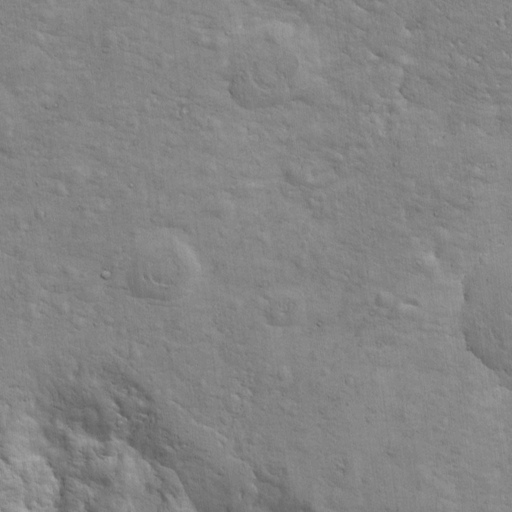
Classes present: Background, Cone